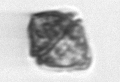
Label: Kryptoperidinium_triquetrum